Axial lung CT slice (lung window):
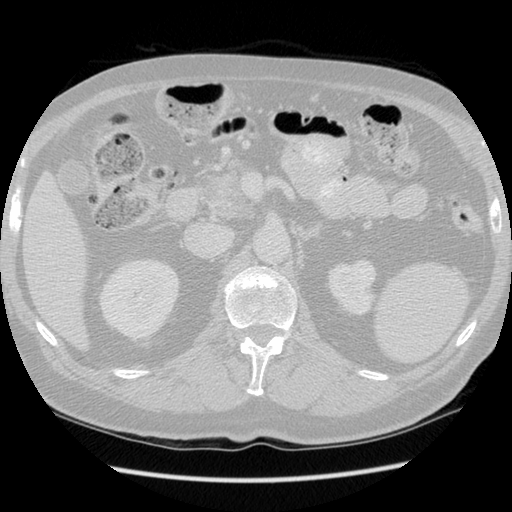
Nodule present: no